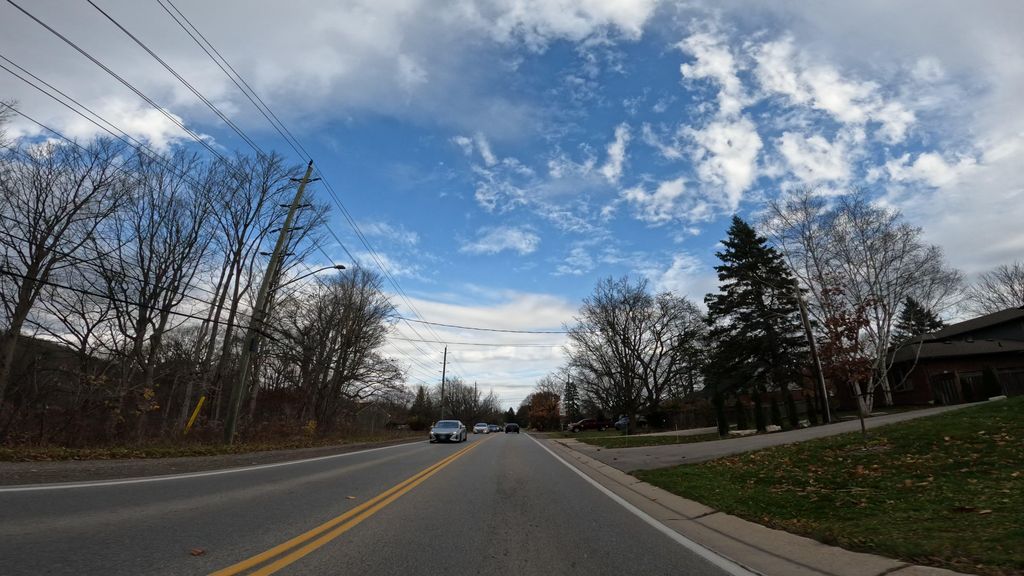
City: hamilton